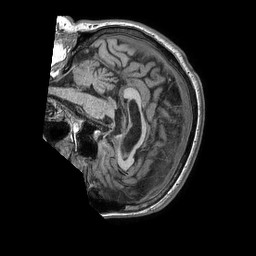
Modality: T1w
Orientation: sagittal
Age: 72
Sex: male
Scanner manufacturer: philips
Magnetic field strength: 1.5 T
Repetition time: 0.00754 s
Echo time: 0.003434 s